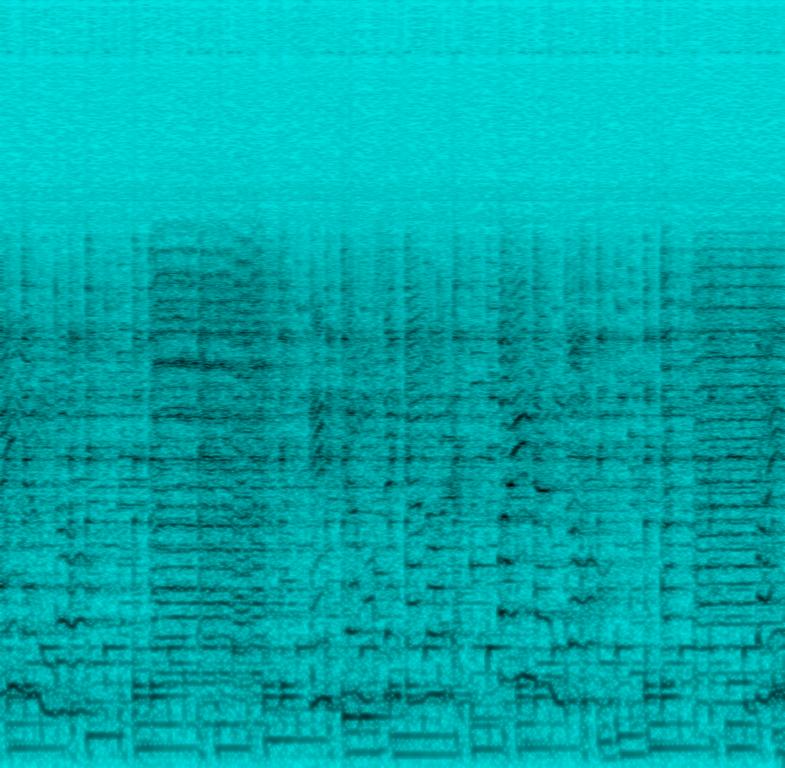
Cheery, upbeat Latin music featuring a lively male singer, busy percussion including hand percussion like bongos and congas as well as cowbell and more. String bass plays a syncopated tumbao rhythm while a brass section accompanies a trombone.